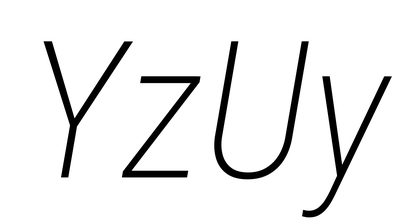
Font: Roboto-Italic_Condensed_ExtraLight_Italic